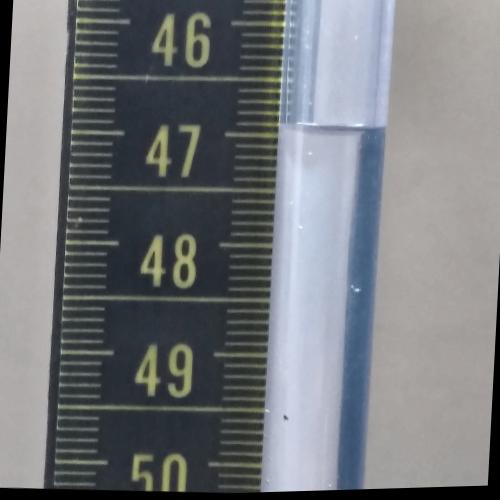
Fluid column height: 46.9 cm